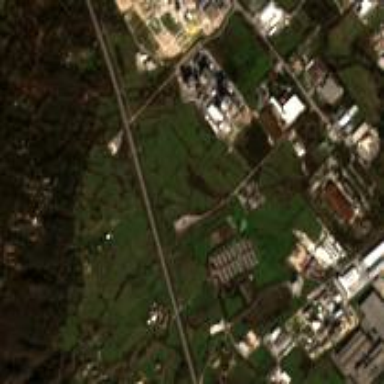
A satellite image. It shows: Industrial area.